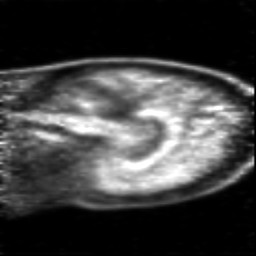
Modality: PET
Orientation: sagittal
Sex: female
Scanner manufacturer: siemens